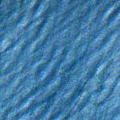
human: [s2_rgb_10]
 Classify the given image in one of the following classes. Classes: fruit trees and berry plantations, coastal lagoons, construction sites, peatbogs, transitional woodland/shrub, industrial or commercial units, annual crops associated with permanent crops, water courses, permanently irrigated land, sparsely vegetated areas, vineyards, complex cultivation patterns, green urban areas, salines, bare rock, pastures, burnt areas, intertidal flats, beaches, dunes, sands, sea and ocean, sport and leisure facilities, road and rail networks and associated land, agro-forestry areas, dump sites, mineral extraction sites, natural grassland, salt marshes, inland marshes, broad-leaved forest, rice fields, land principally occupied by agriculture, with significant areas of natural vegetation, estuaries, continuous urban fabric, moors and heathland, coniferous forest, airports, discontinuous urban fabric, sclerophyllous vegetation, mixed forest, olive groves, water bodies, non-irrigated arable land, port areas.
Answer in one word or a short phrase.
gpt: sea and ocean